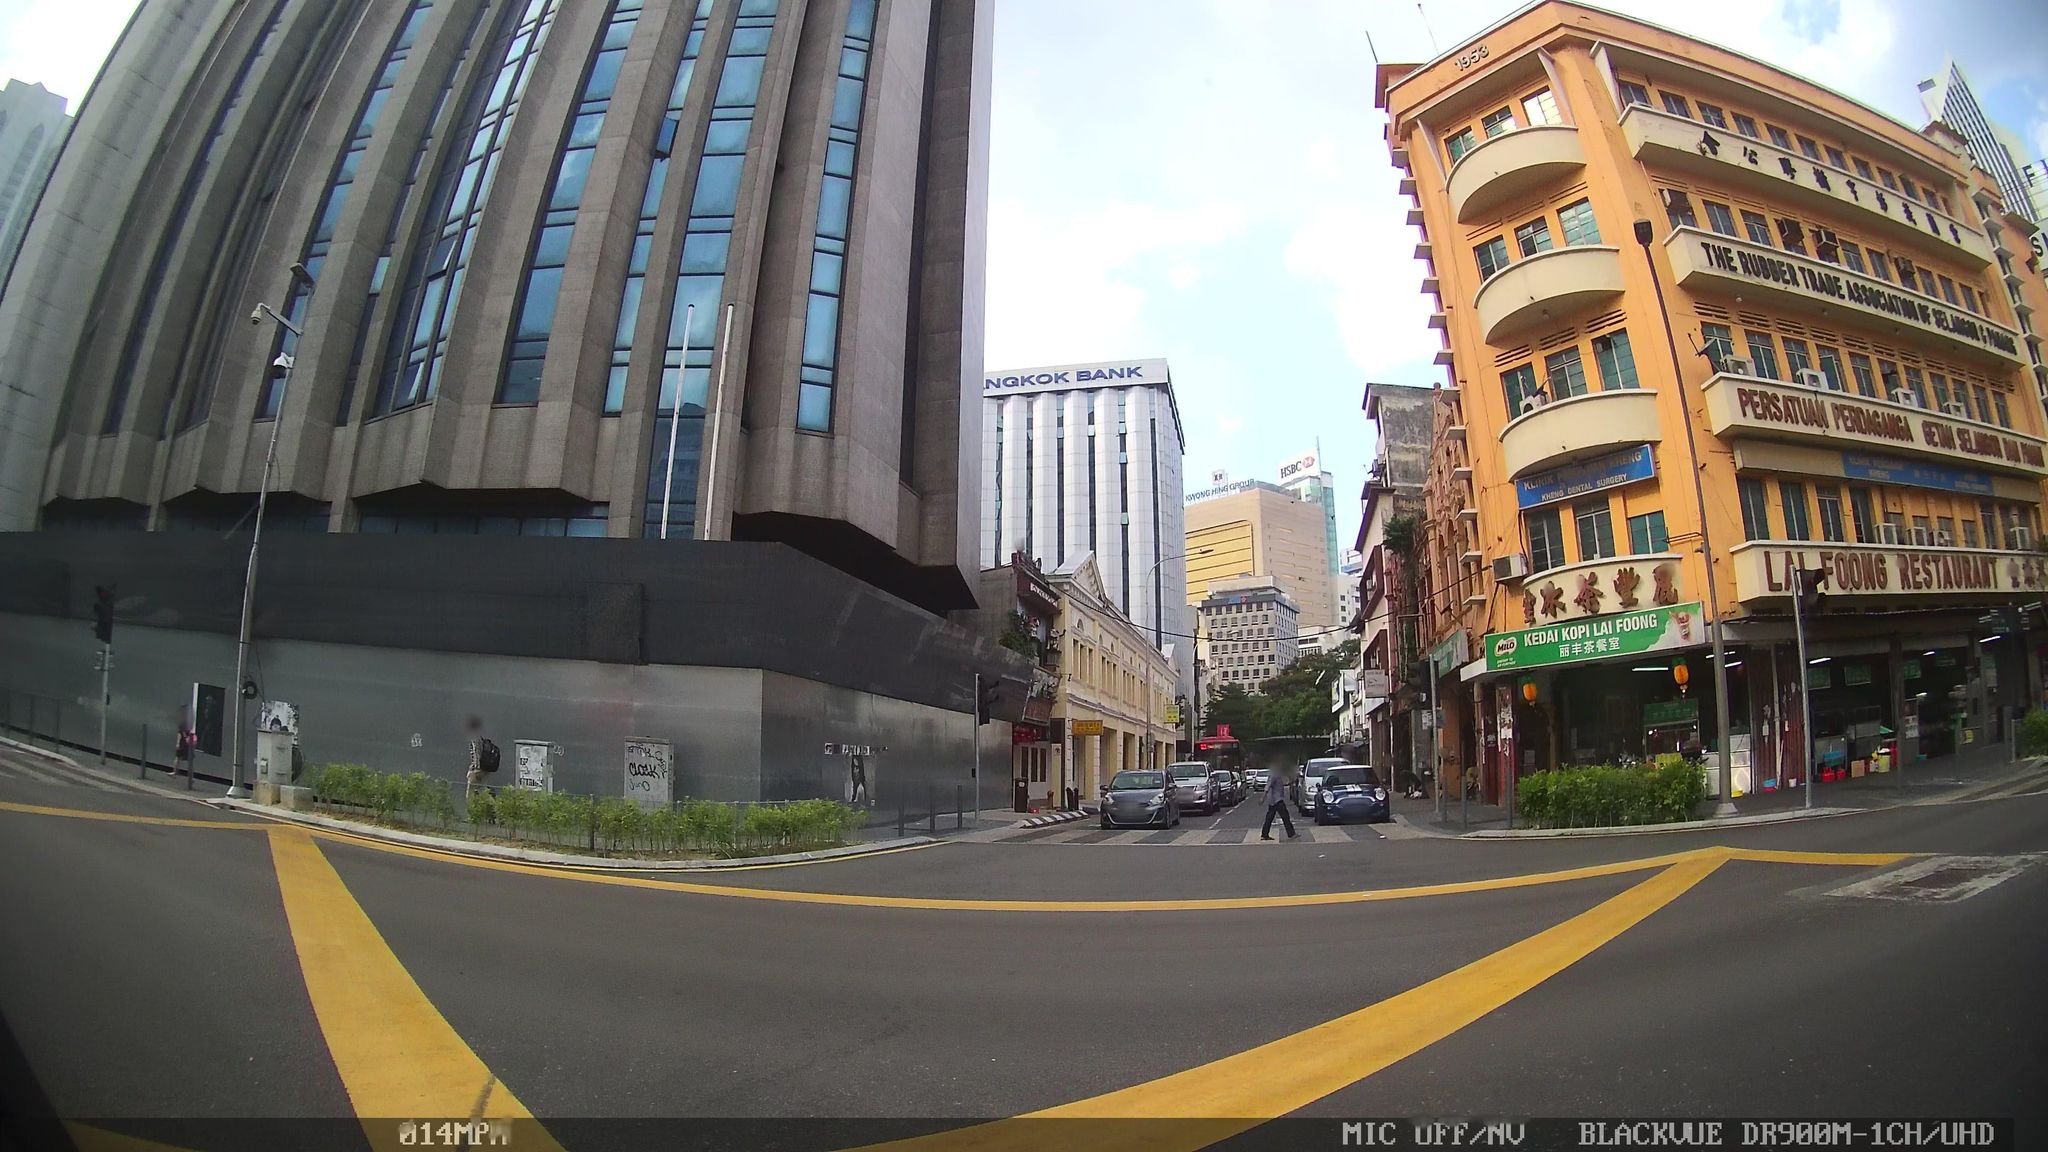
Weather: clear
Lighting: day
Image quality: good
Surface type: cycling surface
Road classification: secondary
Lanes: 2, 3
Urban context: urban centre
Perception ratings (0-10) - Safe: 7.1, Lively: 6.59, Beautiful: 3.75, Boring: 1.14, Depressing: 6.24, Wealthy: 9.15